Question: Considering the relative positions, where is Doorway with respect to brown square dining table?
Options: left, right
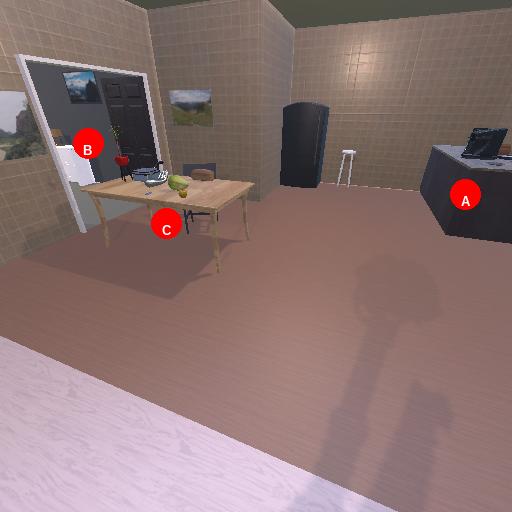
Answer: left